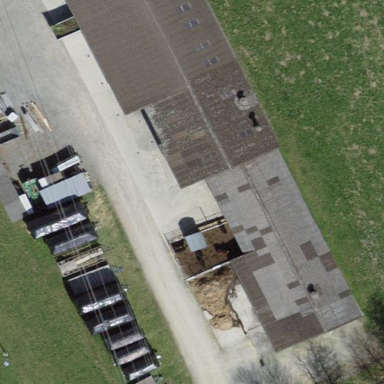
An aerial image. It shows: Farmyard area.